Question: I noticed that most of android applications have a separator under the action bar.
The image below shows the separator:

How can I use that separator? I thought that this is a default behaviour but in my apps I don't have it.
Thanks a lot!
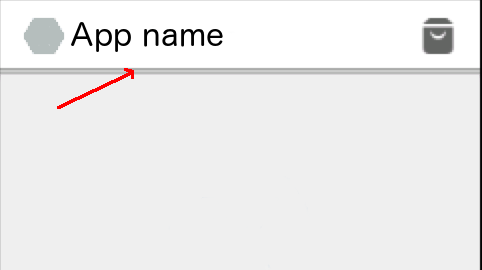
Answer: in themes.xml,
'''
<item name="android:windowContentOverlay">@drawable/ab_solid_shadow</item>
'''
define the windowContentOverlay attribute. the image is the shadow.